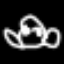
Label: frog